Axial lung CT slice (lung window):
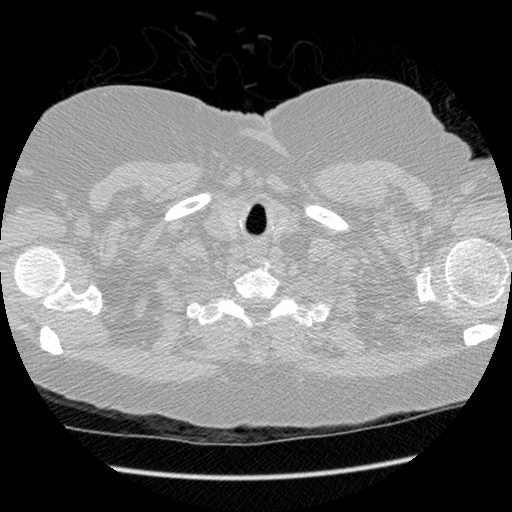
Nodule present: no